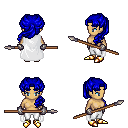
a pixel art fantasy rpg character, female body template, human, tanned skin, white cape, white pants, blue princess hairstyle, metal gloves, gold boots, spear, four views (front, back, left, right), 2x2 character sprite sheet, small pixel art, hard edges, no anti-aliasing